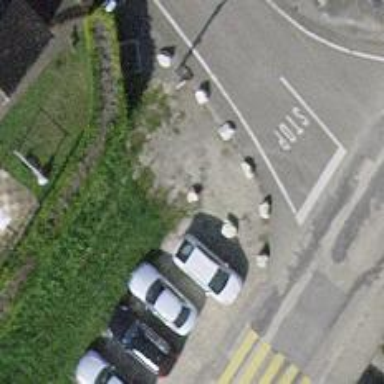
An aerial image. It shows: Block barrier.